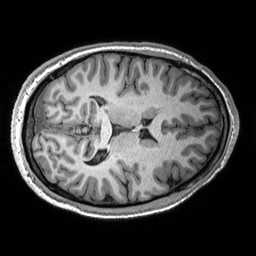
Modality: T1w
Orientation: axial
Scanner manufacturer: siemens
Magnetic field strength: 3 T
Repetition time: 2.53 s
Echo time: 0.00288 s